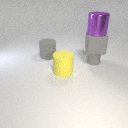
large gray rubber cylinder behind small gray rubber cylinder